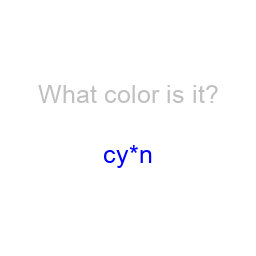
Color: blue
Color name shown: cyan
Background color: white
Question text color: silver